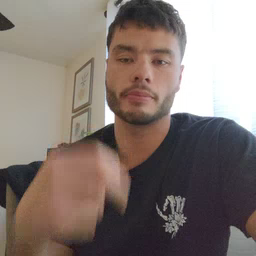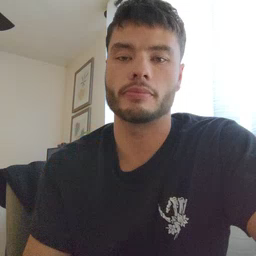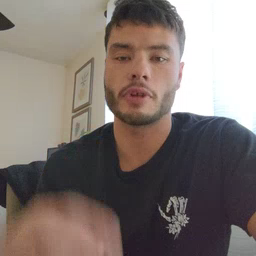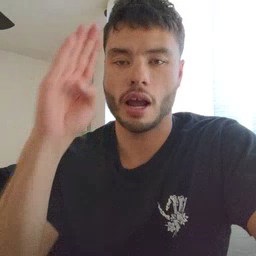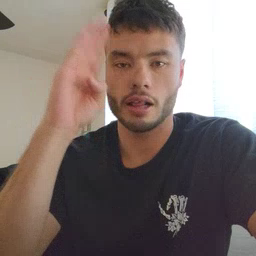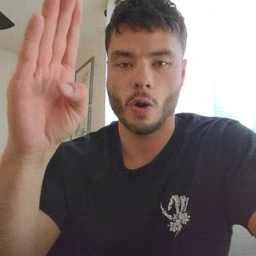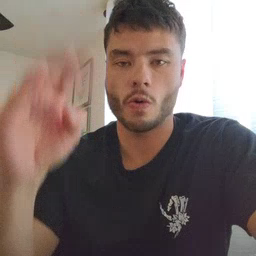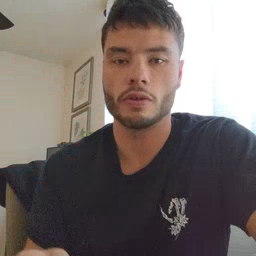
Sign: hello